Question: I'm trying to play with Android emulator and VS.
I've downloaded the GLTriangle20 example from the Mono official site and tried to run it. However it fell at CreateFrameBuffer();
Visual Studio highlights this line with green, pauses the debagger but doesn't show any information about this exception.
I even tried to wrap this line into try/catch, but it doesn't catch anything. VS just stops on that line and says nothing except green highlight. It looks like that:
I downloaded JDK, Mono, and Android SDK yesterday, so all these tools are fresh
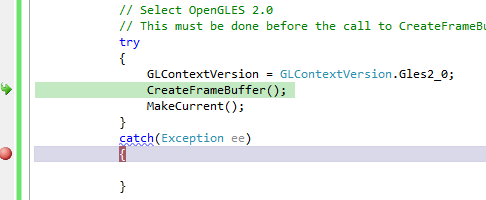
Answer: Try running without debugging (Ctrl-F5) and check the Android log for the exception:
<URL>